Field crop: maize
Growth stage: 2
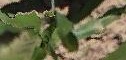
Species: maize